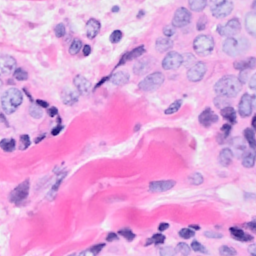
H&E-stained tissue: Breast